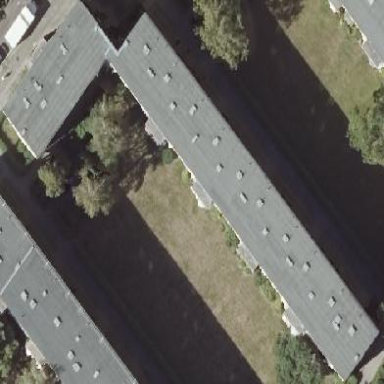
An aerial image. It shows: Apartment building with flat roof.